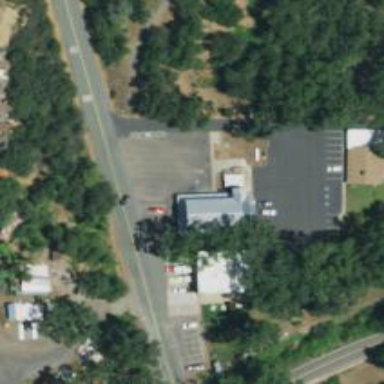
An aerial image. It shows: Post office.